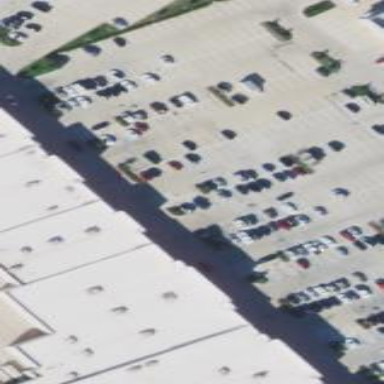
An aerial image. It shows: Retail building housing department store.